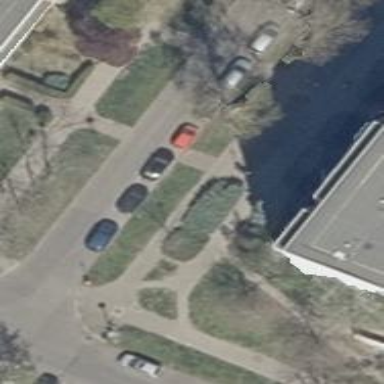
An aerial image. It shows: Concrete footway.